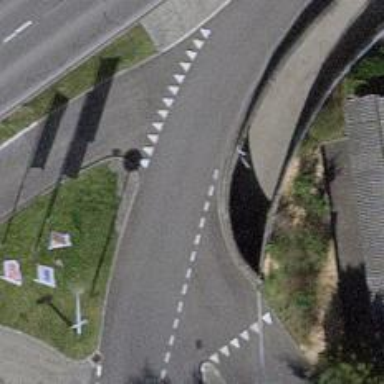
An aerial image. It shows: Footway tunnel.